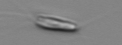
Label: Chrysochromulina